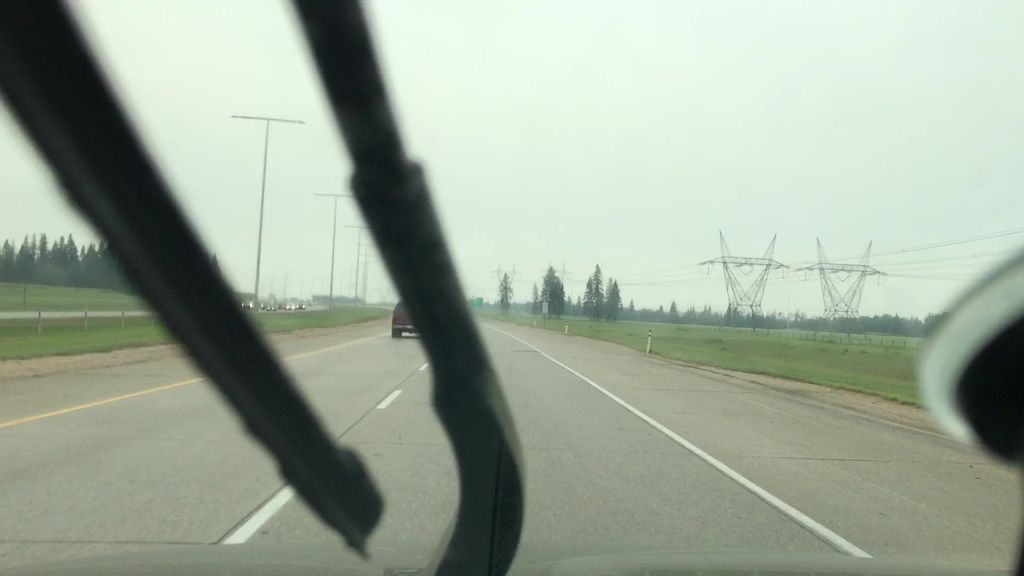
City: edmonton